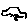
Label: car